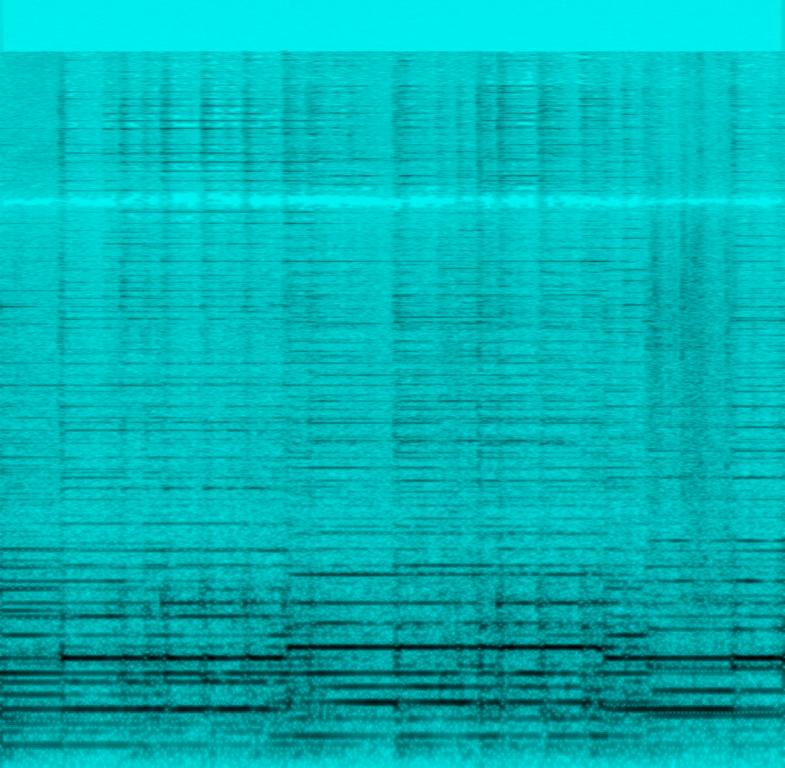
low fidelity audio from a live performance featuring a solo direct input acoustic guitar strumming airy, suspended open chords. Also present are occasional ambient sounds, perhaps papers being shuffled.